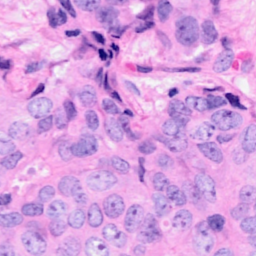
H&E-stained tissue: Breast